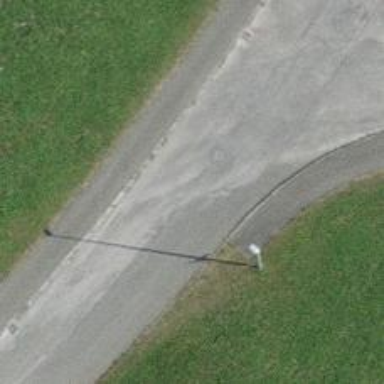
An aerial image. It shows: Unmarked crossing on the road.